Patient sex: M
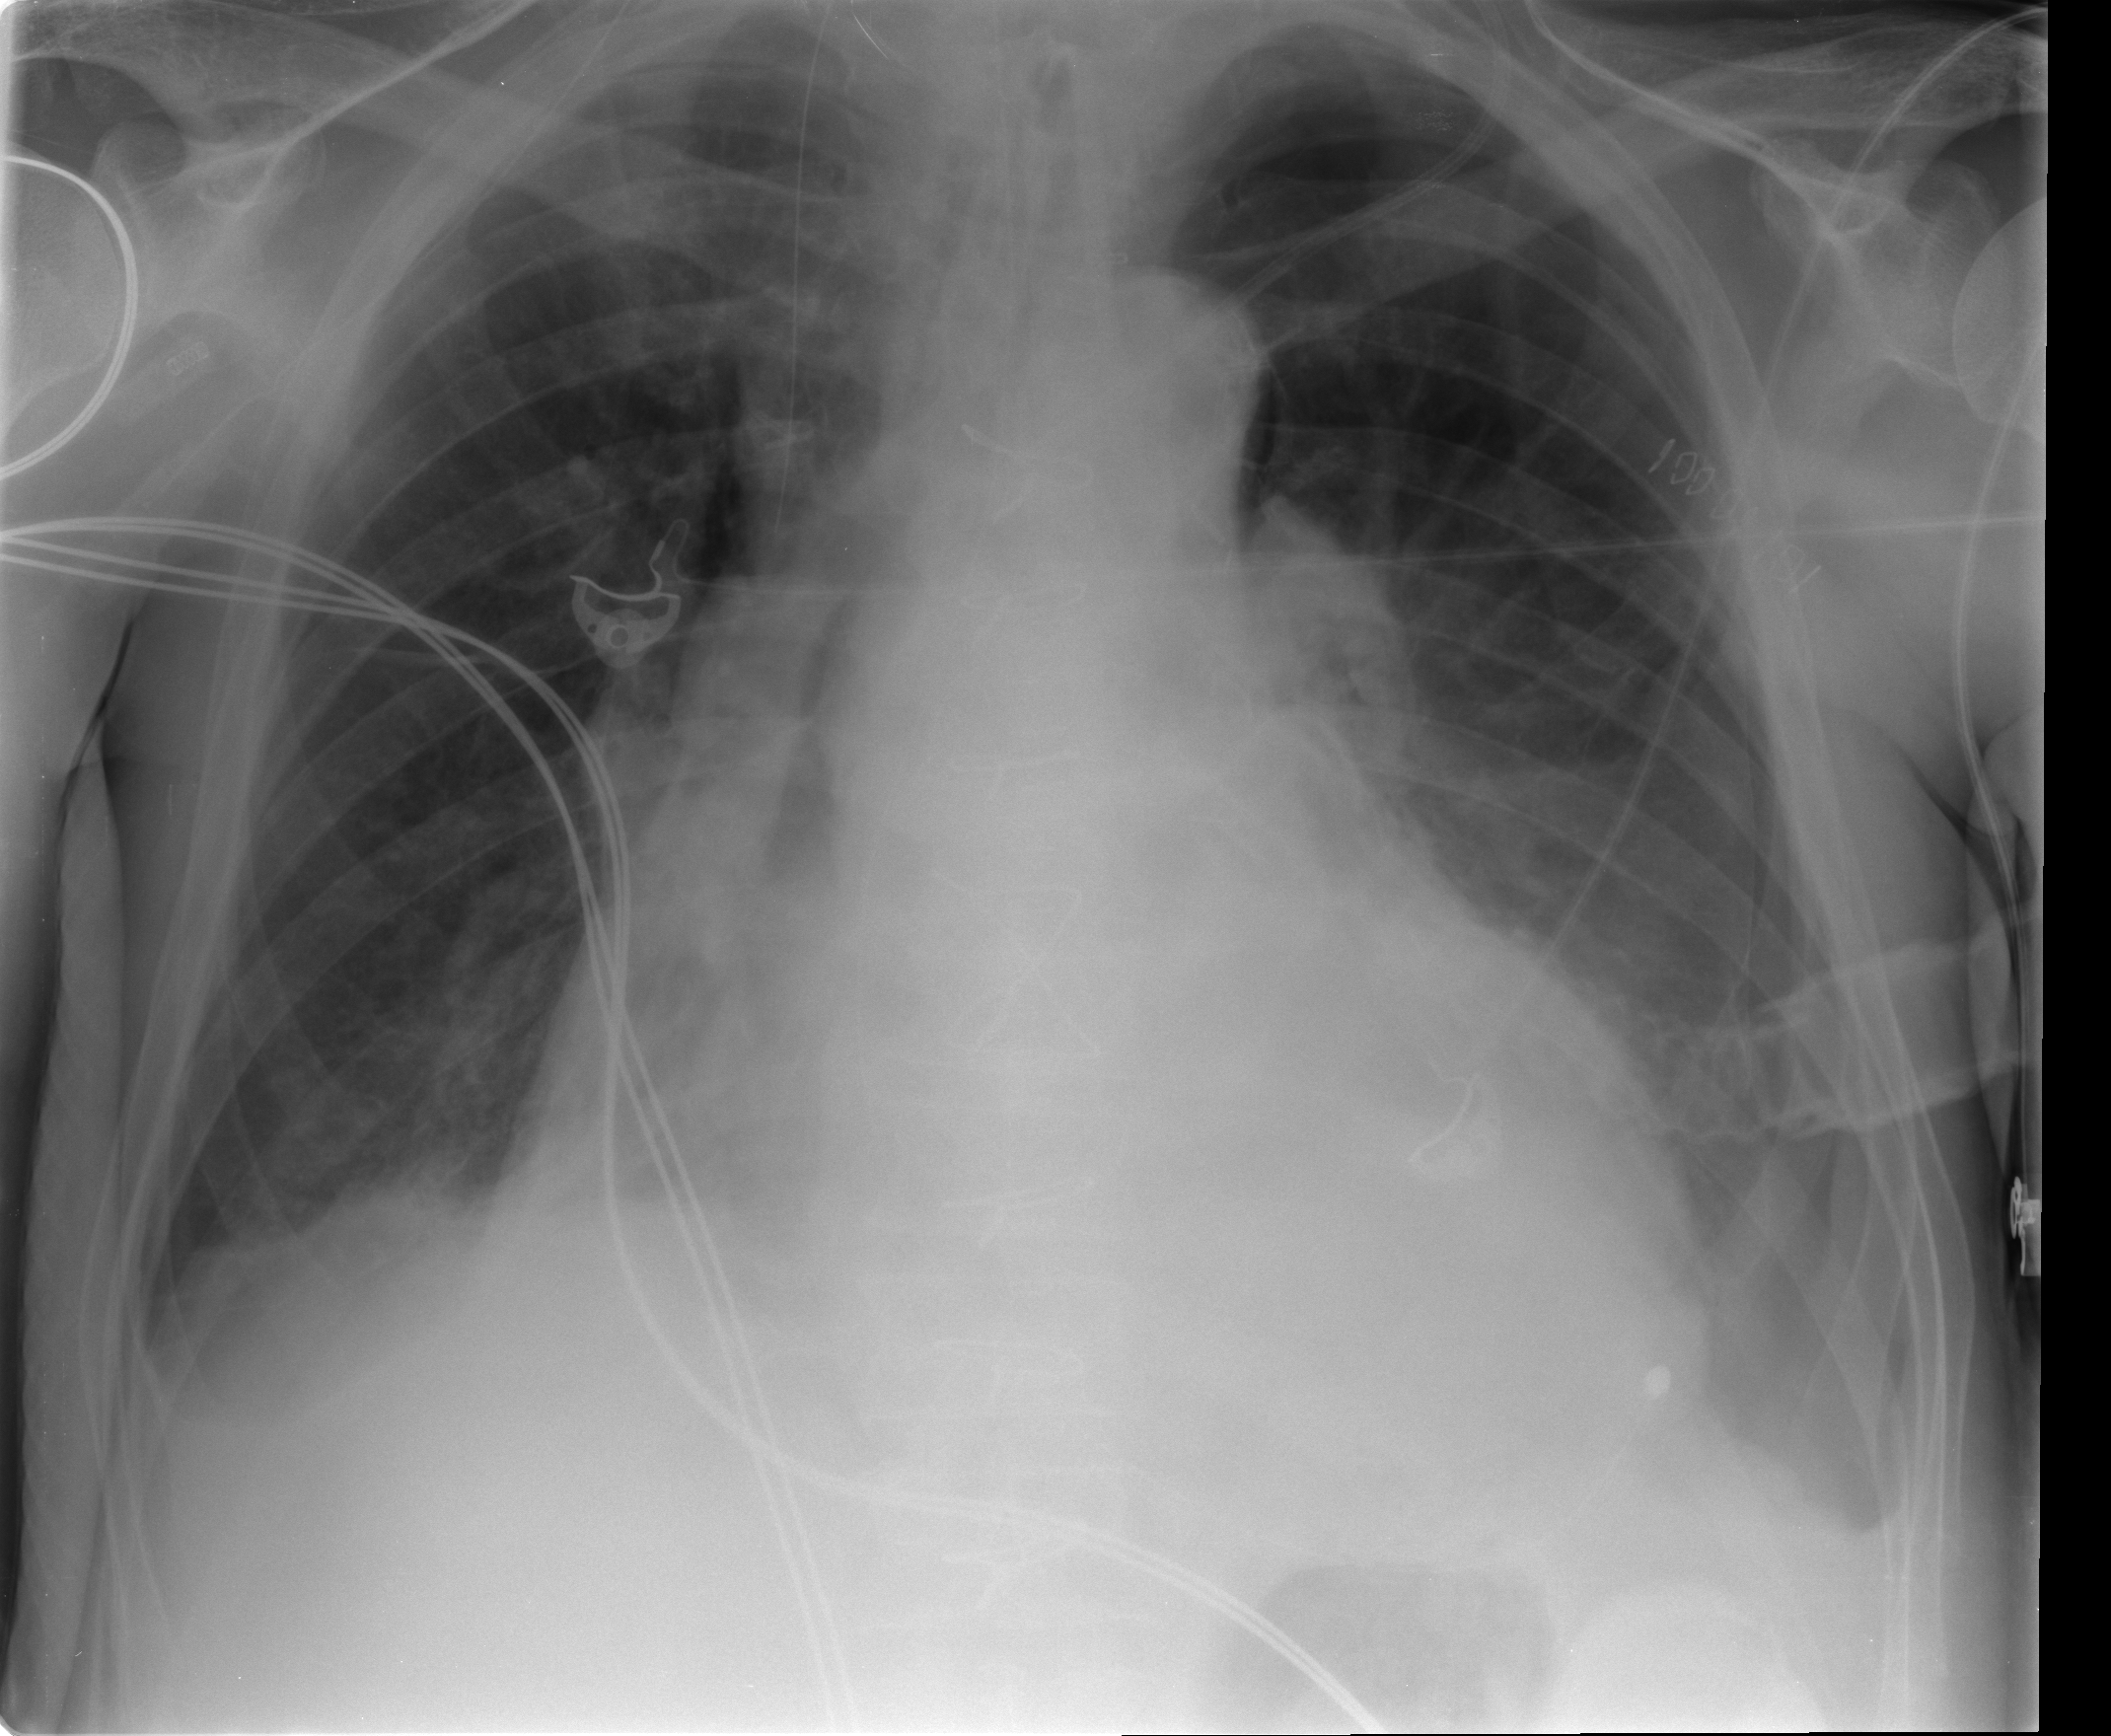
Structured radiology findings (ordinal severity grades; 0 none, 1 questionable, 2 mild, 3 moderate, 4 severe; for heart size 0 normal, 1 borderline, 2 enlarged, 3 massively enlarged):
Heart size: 2
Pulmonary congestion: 1
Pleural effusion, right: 1
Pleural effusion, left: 2
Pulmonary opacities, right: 0
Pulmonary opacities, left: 0
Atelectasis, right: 1
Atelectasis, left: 2